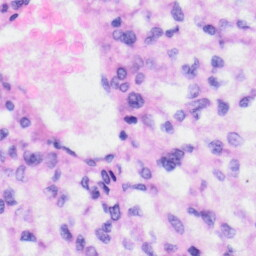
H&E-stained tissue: Liver